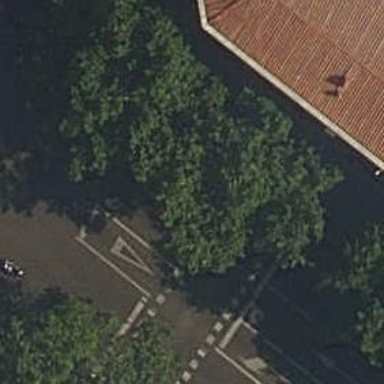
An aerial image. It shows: Zebra crossing with traffic signals.